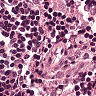
Metastatic tissue present: no